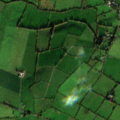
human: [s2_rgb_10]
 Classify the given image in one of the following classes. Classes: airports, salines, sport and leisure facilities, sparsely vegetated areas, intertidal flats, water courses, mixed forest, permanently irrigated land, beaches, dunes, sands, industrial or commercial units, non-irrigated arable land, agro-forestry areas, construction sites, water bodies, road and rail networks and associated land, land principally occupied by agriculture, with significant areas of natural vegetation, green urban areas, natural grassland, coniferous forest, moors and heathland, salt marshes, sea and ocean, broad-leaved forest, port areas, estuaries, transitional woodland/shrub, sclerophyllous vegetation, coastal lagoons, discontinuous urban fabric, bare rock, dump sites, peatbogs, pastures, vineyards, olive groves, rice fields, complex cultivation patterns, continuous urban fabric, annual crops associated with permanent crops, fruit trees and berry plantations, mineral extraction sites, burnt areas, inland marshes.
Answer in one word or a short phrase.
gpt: pastures